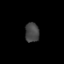
Tissue: prostate
Cell type: T cells
Senescence score: 0.3204
Nuclear area (px): 271
Mean DAPI intensity: 68.38